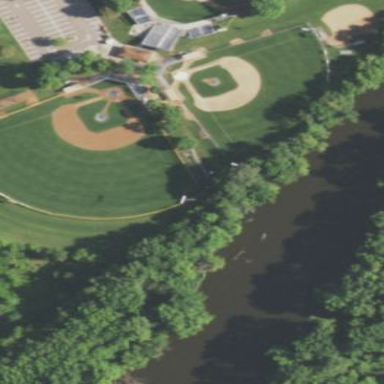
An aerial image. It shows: Baseball pitch for leisure land activities.